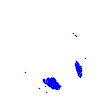
Particle: electron